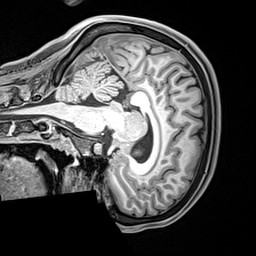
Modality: T1w
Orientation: sagittal
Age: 20
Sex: female
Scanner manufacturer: siemens
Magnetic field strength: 3 T
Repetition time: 2.4 s
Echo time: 0.00217 s